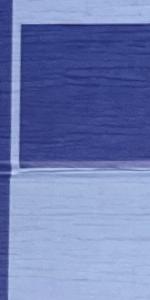
Label: Empty